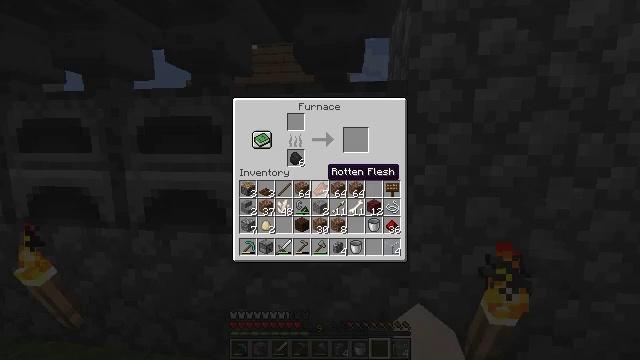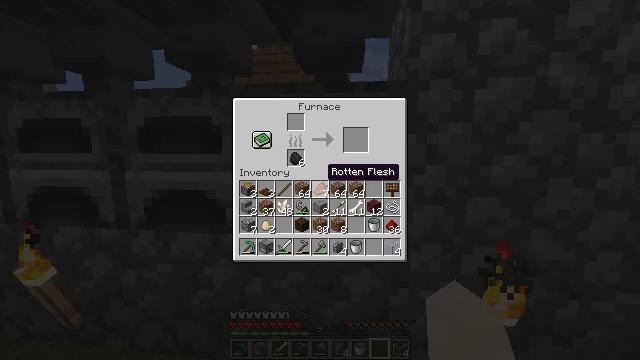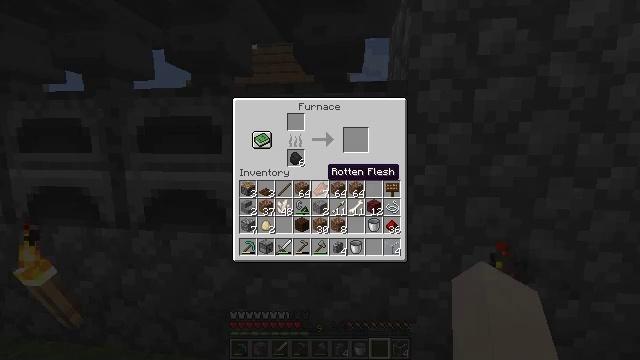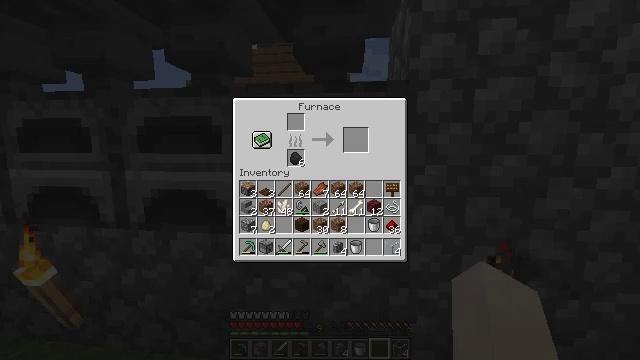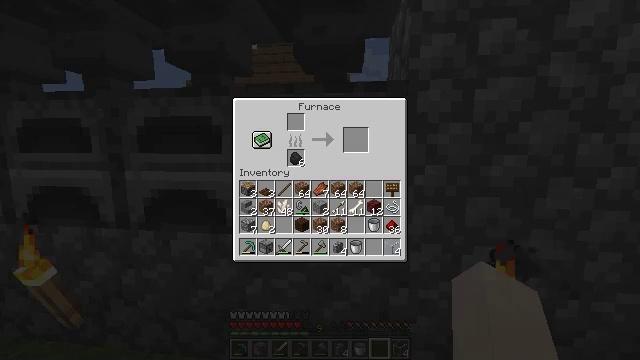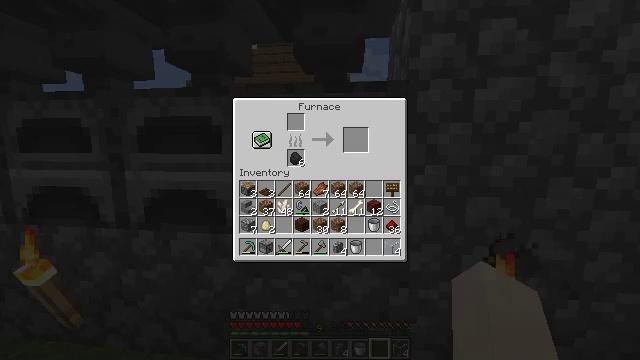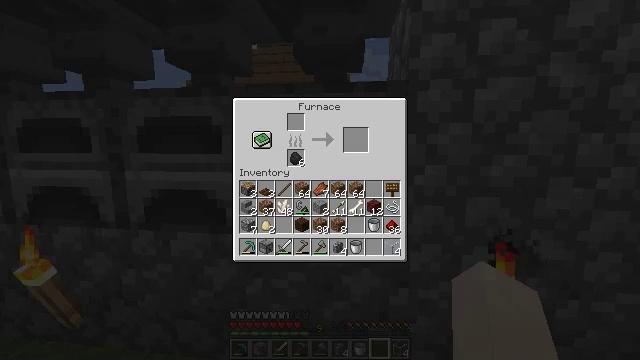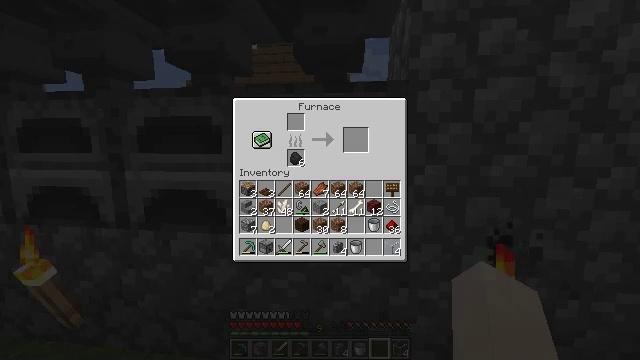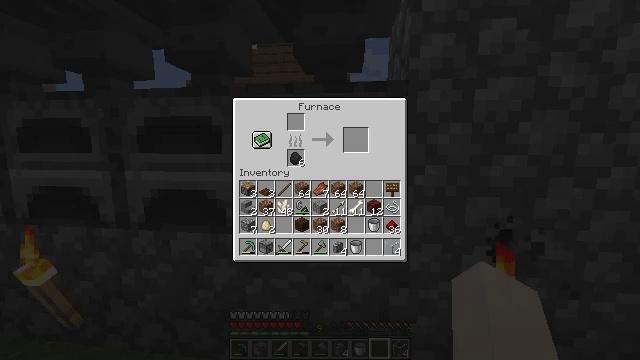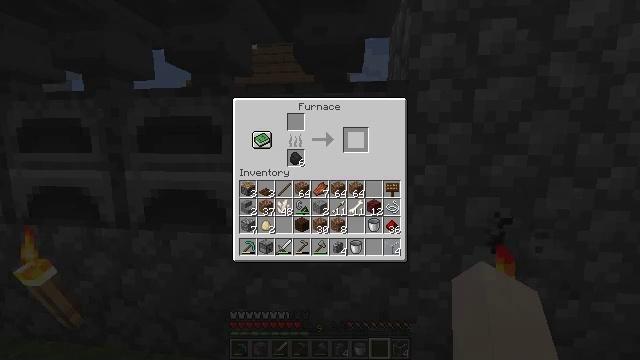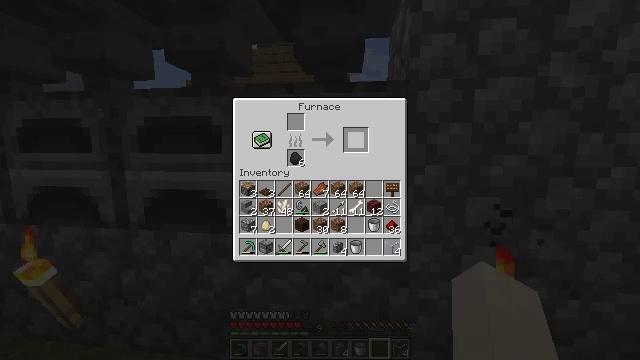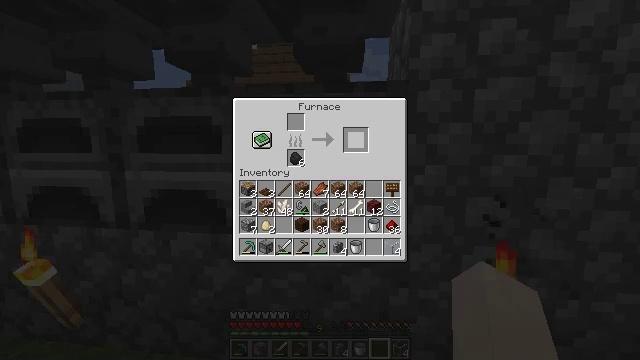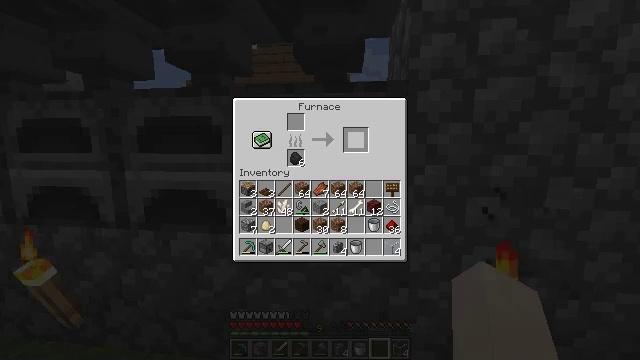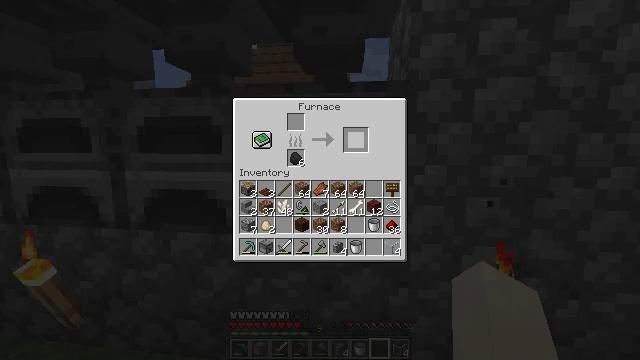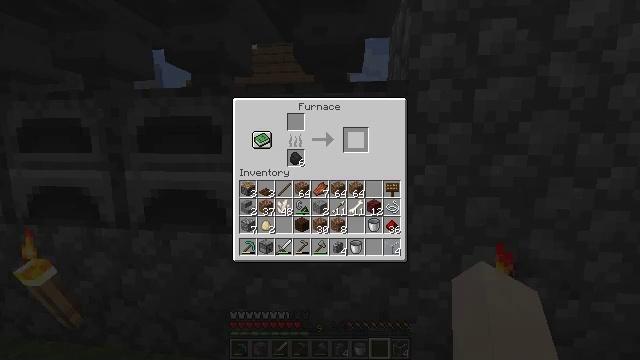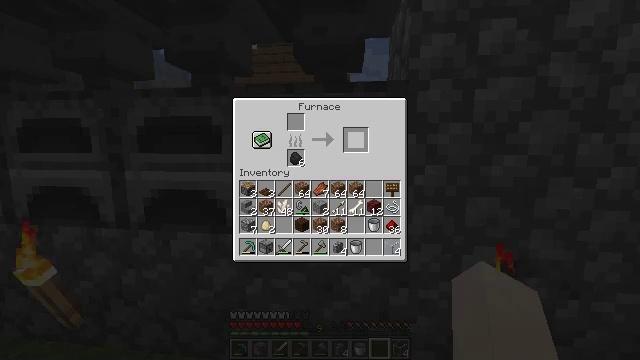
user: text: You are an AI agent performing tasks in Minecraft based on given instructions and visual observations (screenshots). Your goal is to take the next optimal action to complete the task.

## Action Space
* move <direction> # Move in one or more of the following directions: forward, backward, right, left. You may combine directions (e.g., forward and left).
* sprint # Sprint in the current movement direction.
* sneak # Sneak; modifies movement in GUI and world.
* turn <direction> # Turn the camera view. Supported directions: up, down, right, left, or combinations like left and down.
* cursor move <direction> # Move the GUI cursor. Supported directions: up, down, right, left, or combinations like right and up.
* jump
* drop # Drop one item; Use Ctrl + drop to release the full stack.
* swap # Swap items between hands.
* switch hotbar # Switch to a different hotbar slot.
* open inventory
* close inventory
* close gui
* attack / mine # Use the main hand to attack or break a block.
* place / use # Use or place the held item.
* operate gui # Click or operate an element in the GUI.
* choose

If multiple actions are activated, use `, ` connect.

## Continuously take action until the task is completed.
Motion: motion action
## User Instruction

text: Create glass by smelting sand.
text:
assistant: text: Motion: no_op
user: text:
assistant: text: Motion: no_op
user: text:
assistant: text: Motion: no_op
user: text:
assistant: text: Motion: no_op
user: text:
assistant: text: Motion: no_op
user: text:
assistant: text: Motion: no_op
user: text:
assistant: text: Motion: turn right
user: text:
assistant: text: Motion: turn right and up
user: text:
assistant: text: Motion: no_op
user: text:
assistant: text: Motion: no_op
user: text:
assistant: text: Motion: no_op
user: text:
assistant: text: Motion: no_op
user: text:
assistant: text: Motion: no_op
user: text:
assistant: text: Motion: no_op
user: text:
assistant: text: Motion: no_op
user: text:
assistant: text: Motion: no_op
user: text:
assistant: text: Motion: no_op
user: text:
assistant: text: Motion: no_op
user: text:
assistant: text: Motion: no_op
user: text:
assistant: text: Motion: no_op
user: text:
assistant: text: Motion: no_op
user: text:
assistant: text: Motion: turn left and down
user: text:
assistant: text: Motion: turn left
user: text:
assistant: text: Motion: turn left and up
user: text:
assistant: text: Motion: turn left and up
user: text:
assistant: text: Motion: no_op
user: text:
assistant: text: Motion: no_op
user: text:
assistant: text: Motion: no_op
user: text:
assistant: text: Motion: no_op
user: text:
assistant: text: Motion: use / place